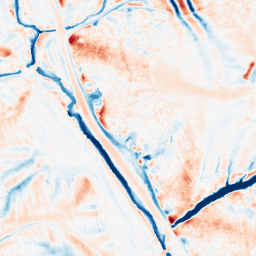
Category: edge_preserving
Decomposition family: median
Decomposition parameters: size: 21
Upsampling method: sinc_hamming
Upsampling parameters: scale: 2
kernel_size: 4
Upsampling scale: 2